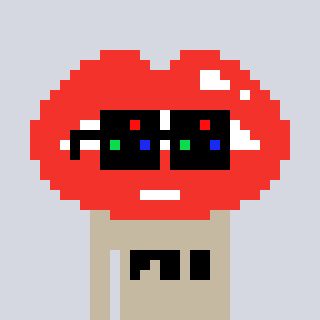
a pixel art character with square black sunglasses, a lips-shaped head and a bege-colored body on a cool background